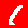
Digit: 1